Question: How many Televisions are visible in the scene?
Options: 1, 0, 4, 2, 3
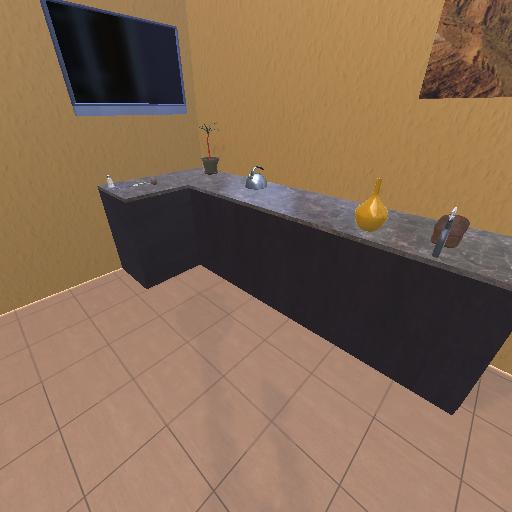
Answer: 1